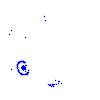
Particle: electron